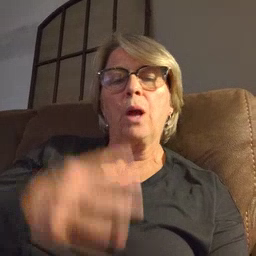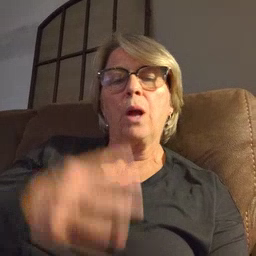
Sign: cute